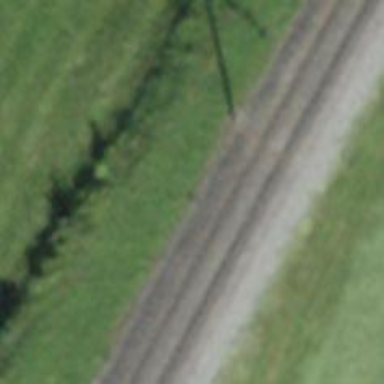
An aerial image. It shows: Single-track electrified railway with contact line.